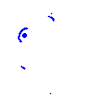
Particle: pion